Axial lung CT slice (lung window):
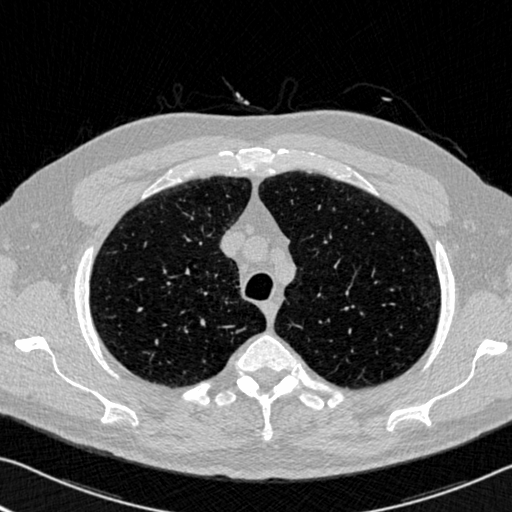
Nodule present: no